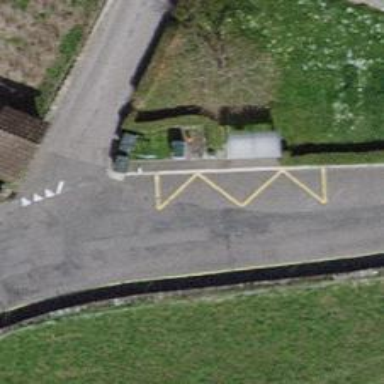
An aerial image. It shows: Bus stop with designated stop position for public transport.